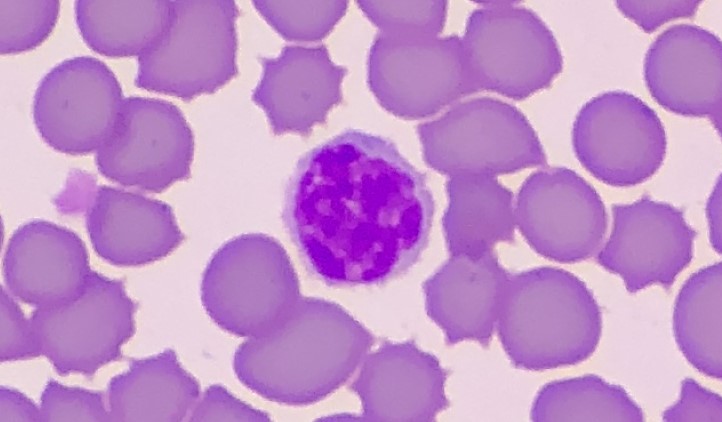
White blood cell type: Lymphocyte